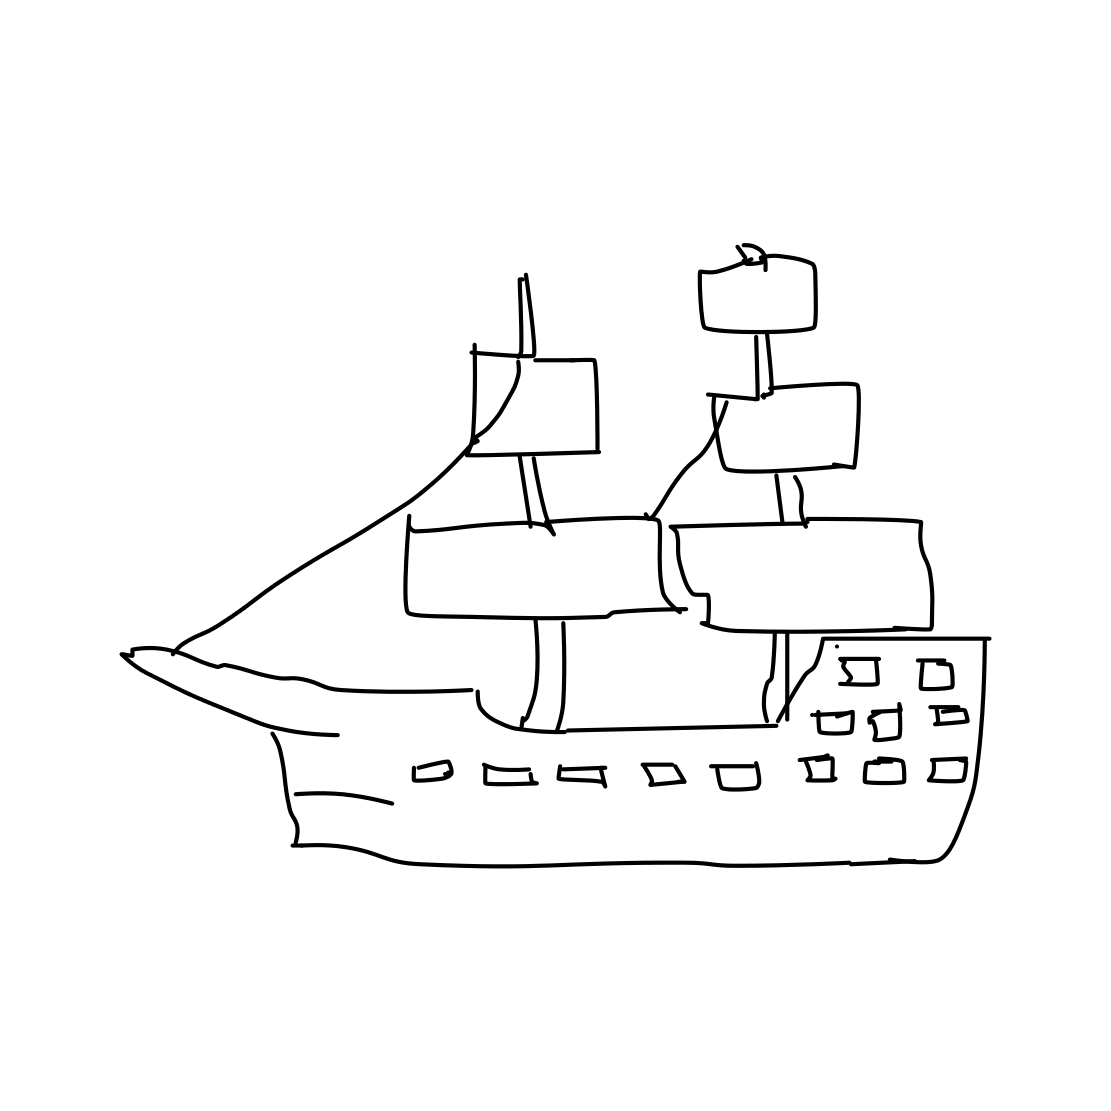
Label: ship